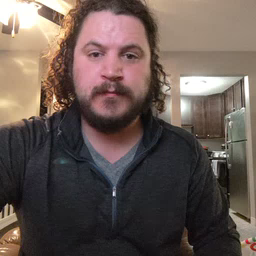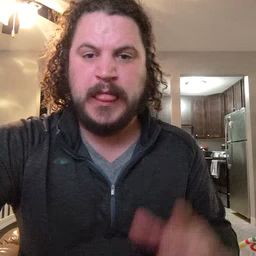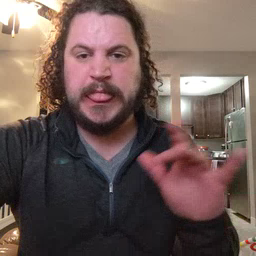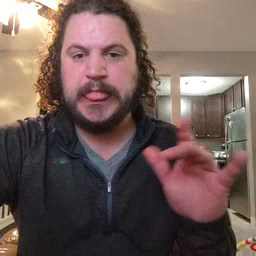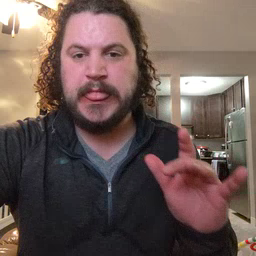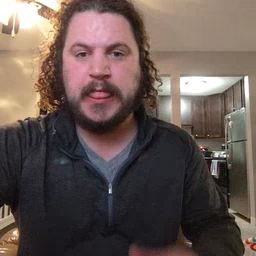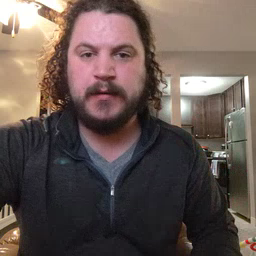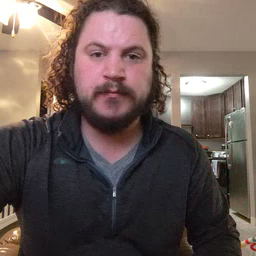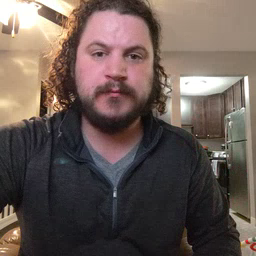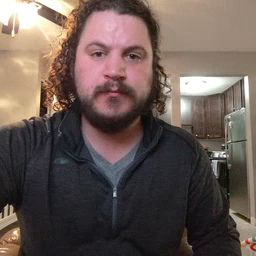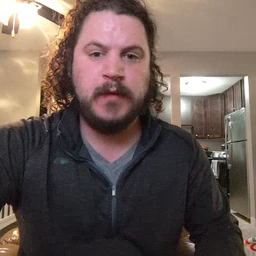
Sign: yucky